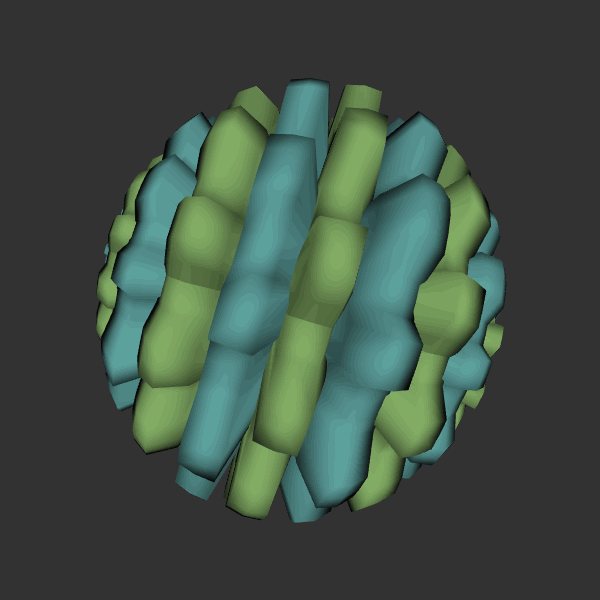
Background: dark